Question: I am using a 'comboxbox' in one of the columns of the 'datagridview' in C#. However, the cell is focused, and when I try to select the values using the arraw keyz, the values are not selected.
Any idea if I am missing something. Do I need to instantiate any events in order to select the Items through arrow keys.
Attached is the screen capture of my GUI.

Thanks
Kiran
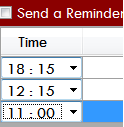
Answer: Your 'datagridview' should be in 'EditMode', so, you can change the selection of your combo in gridview.